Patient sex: F
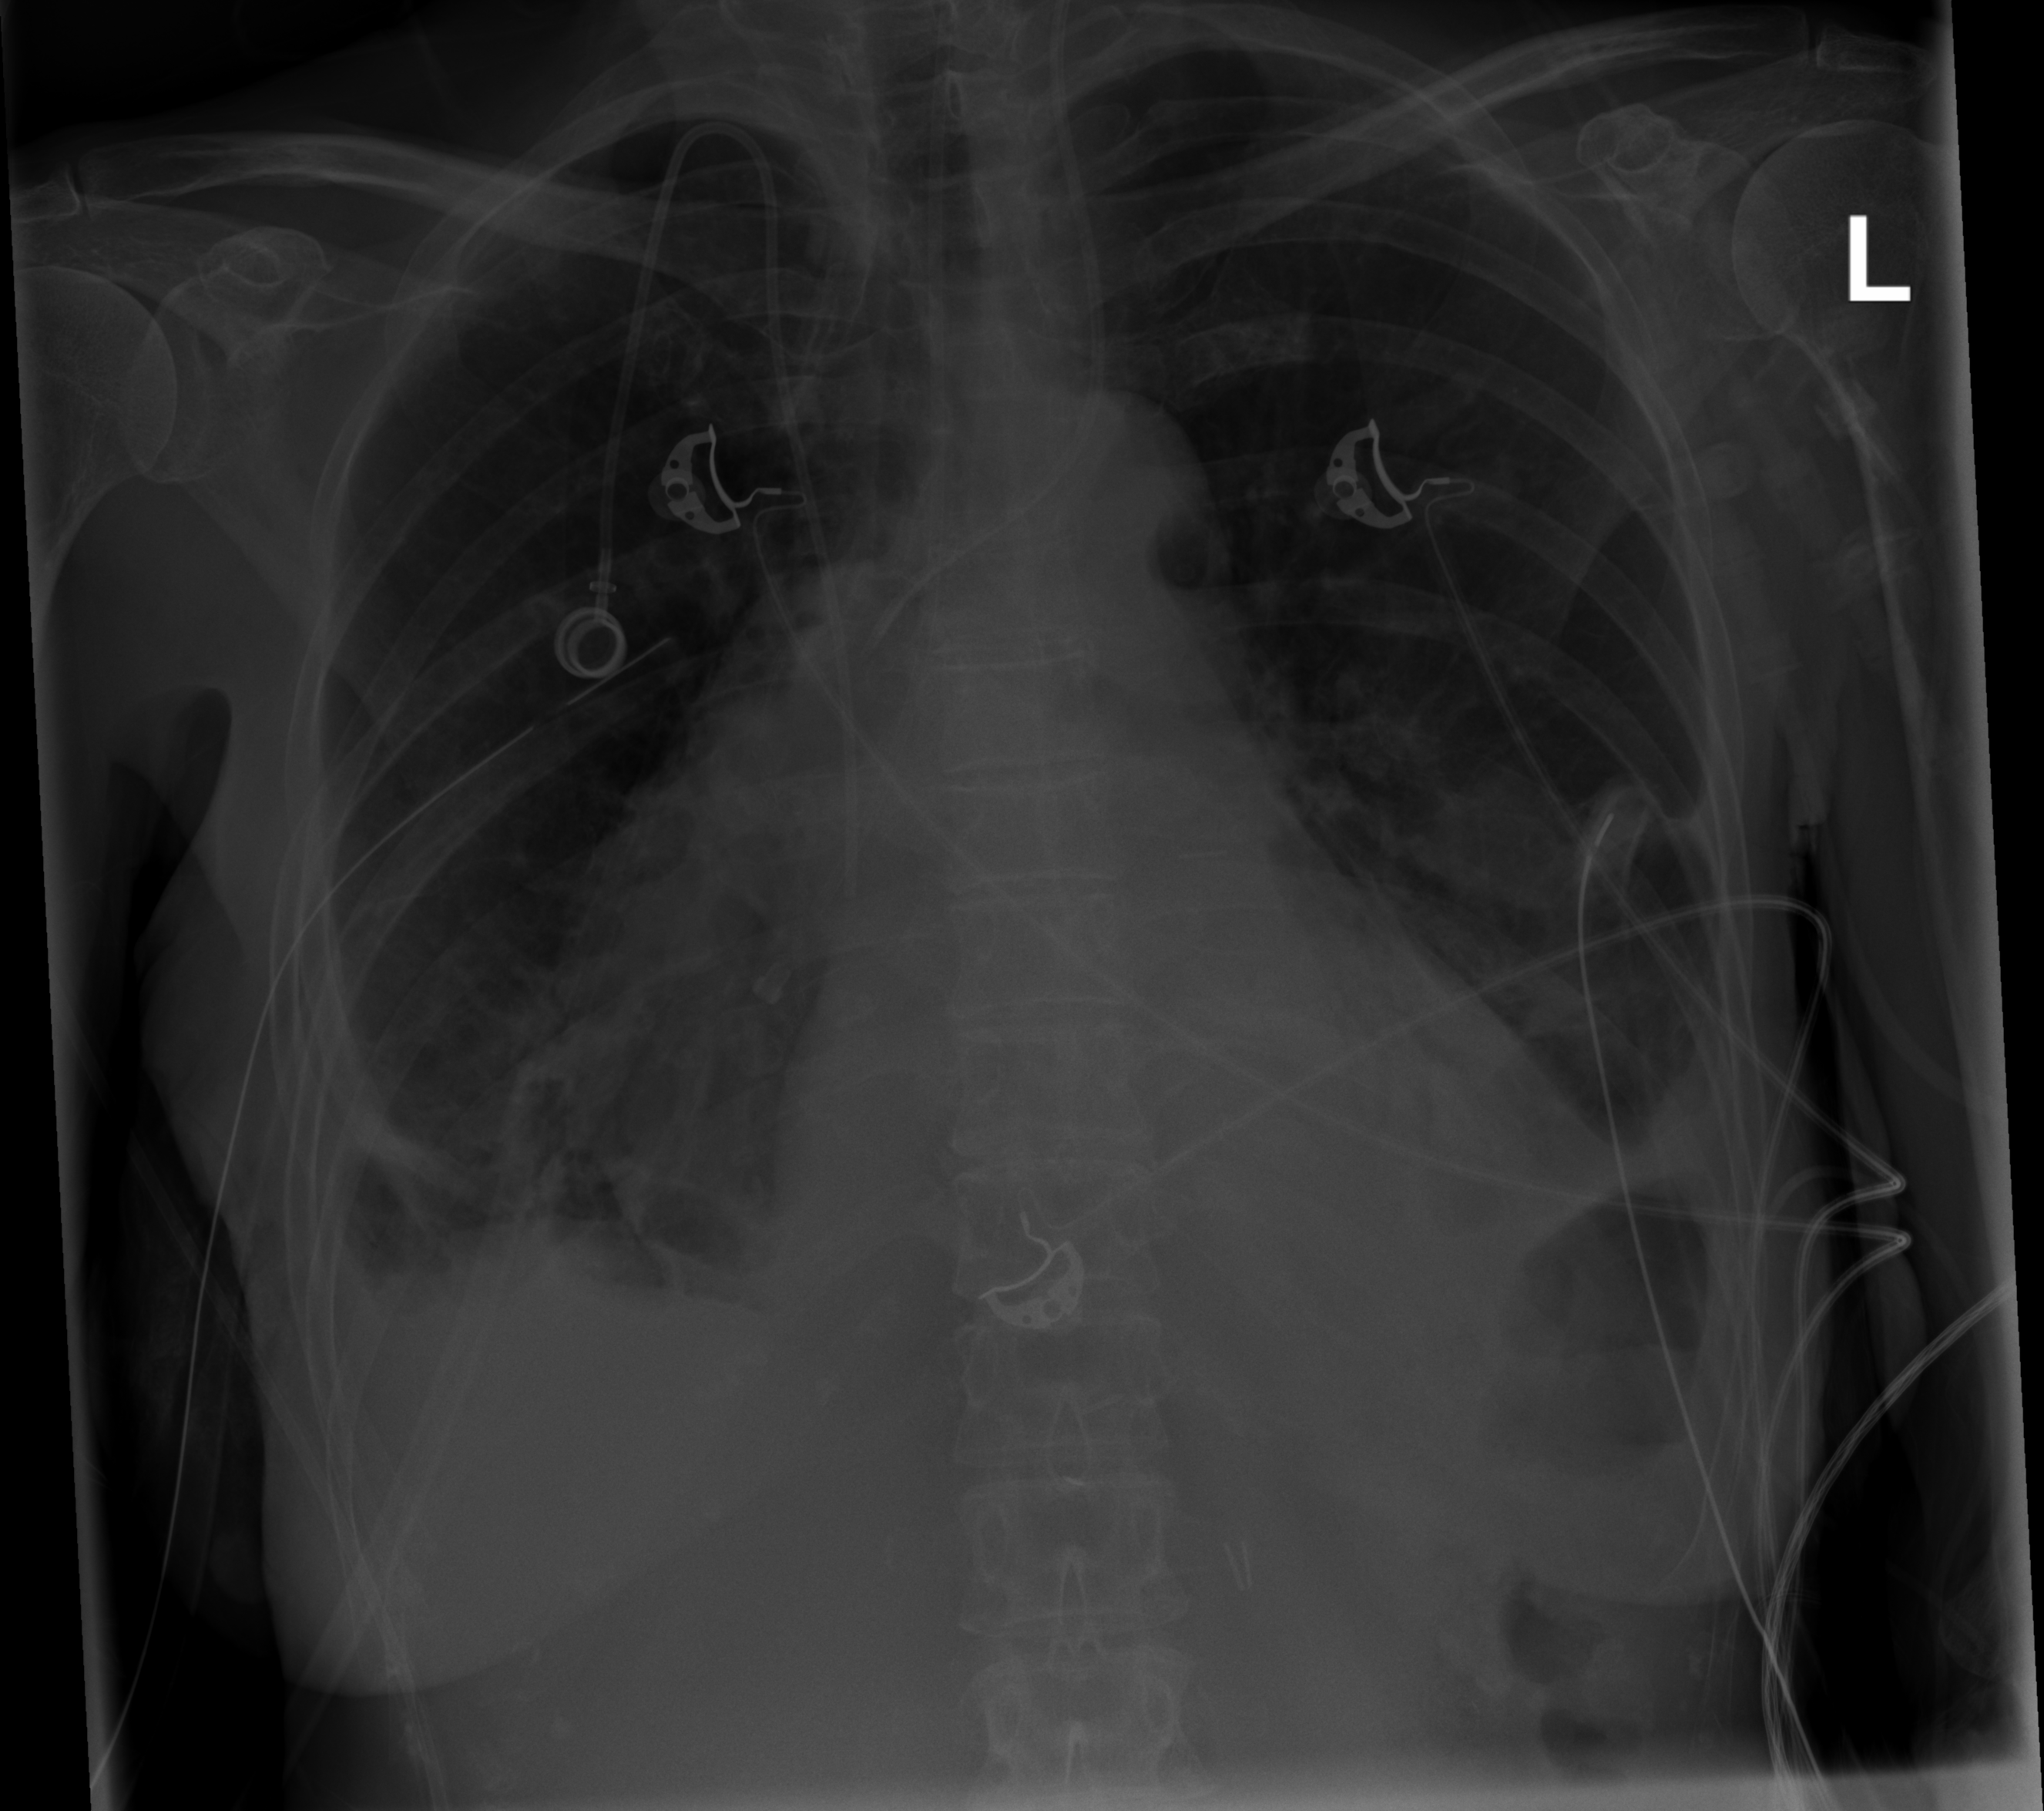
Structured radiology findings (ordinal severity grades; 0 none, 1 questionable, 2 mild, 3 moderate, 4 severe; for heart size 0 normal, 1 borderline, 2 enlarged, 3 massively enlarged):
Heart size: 0
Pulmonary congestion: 0
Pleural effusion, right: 2
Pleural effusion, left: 2
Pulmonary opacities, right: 0
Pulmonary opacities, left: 0
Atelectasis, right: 3
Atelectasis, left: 2